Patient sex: M
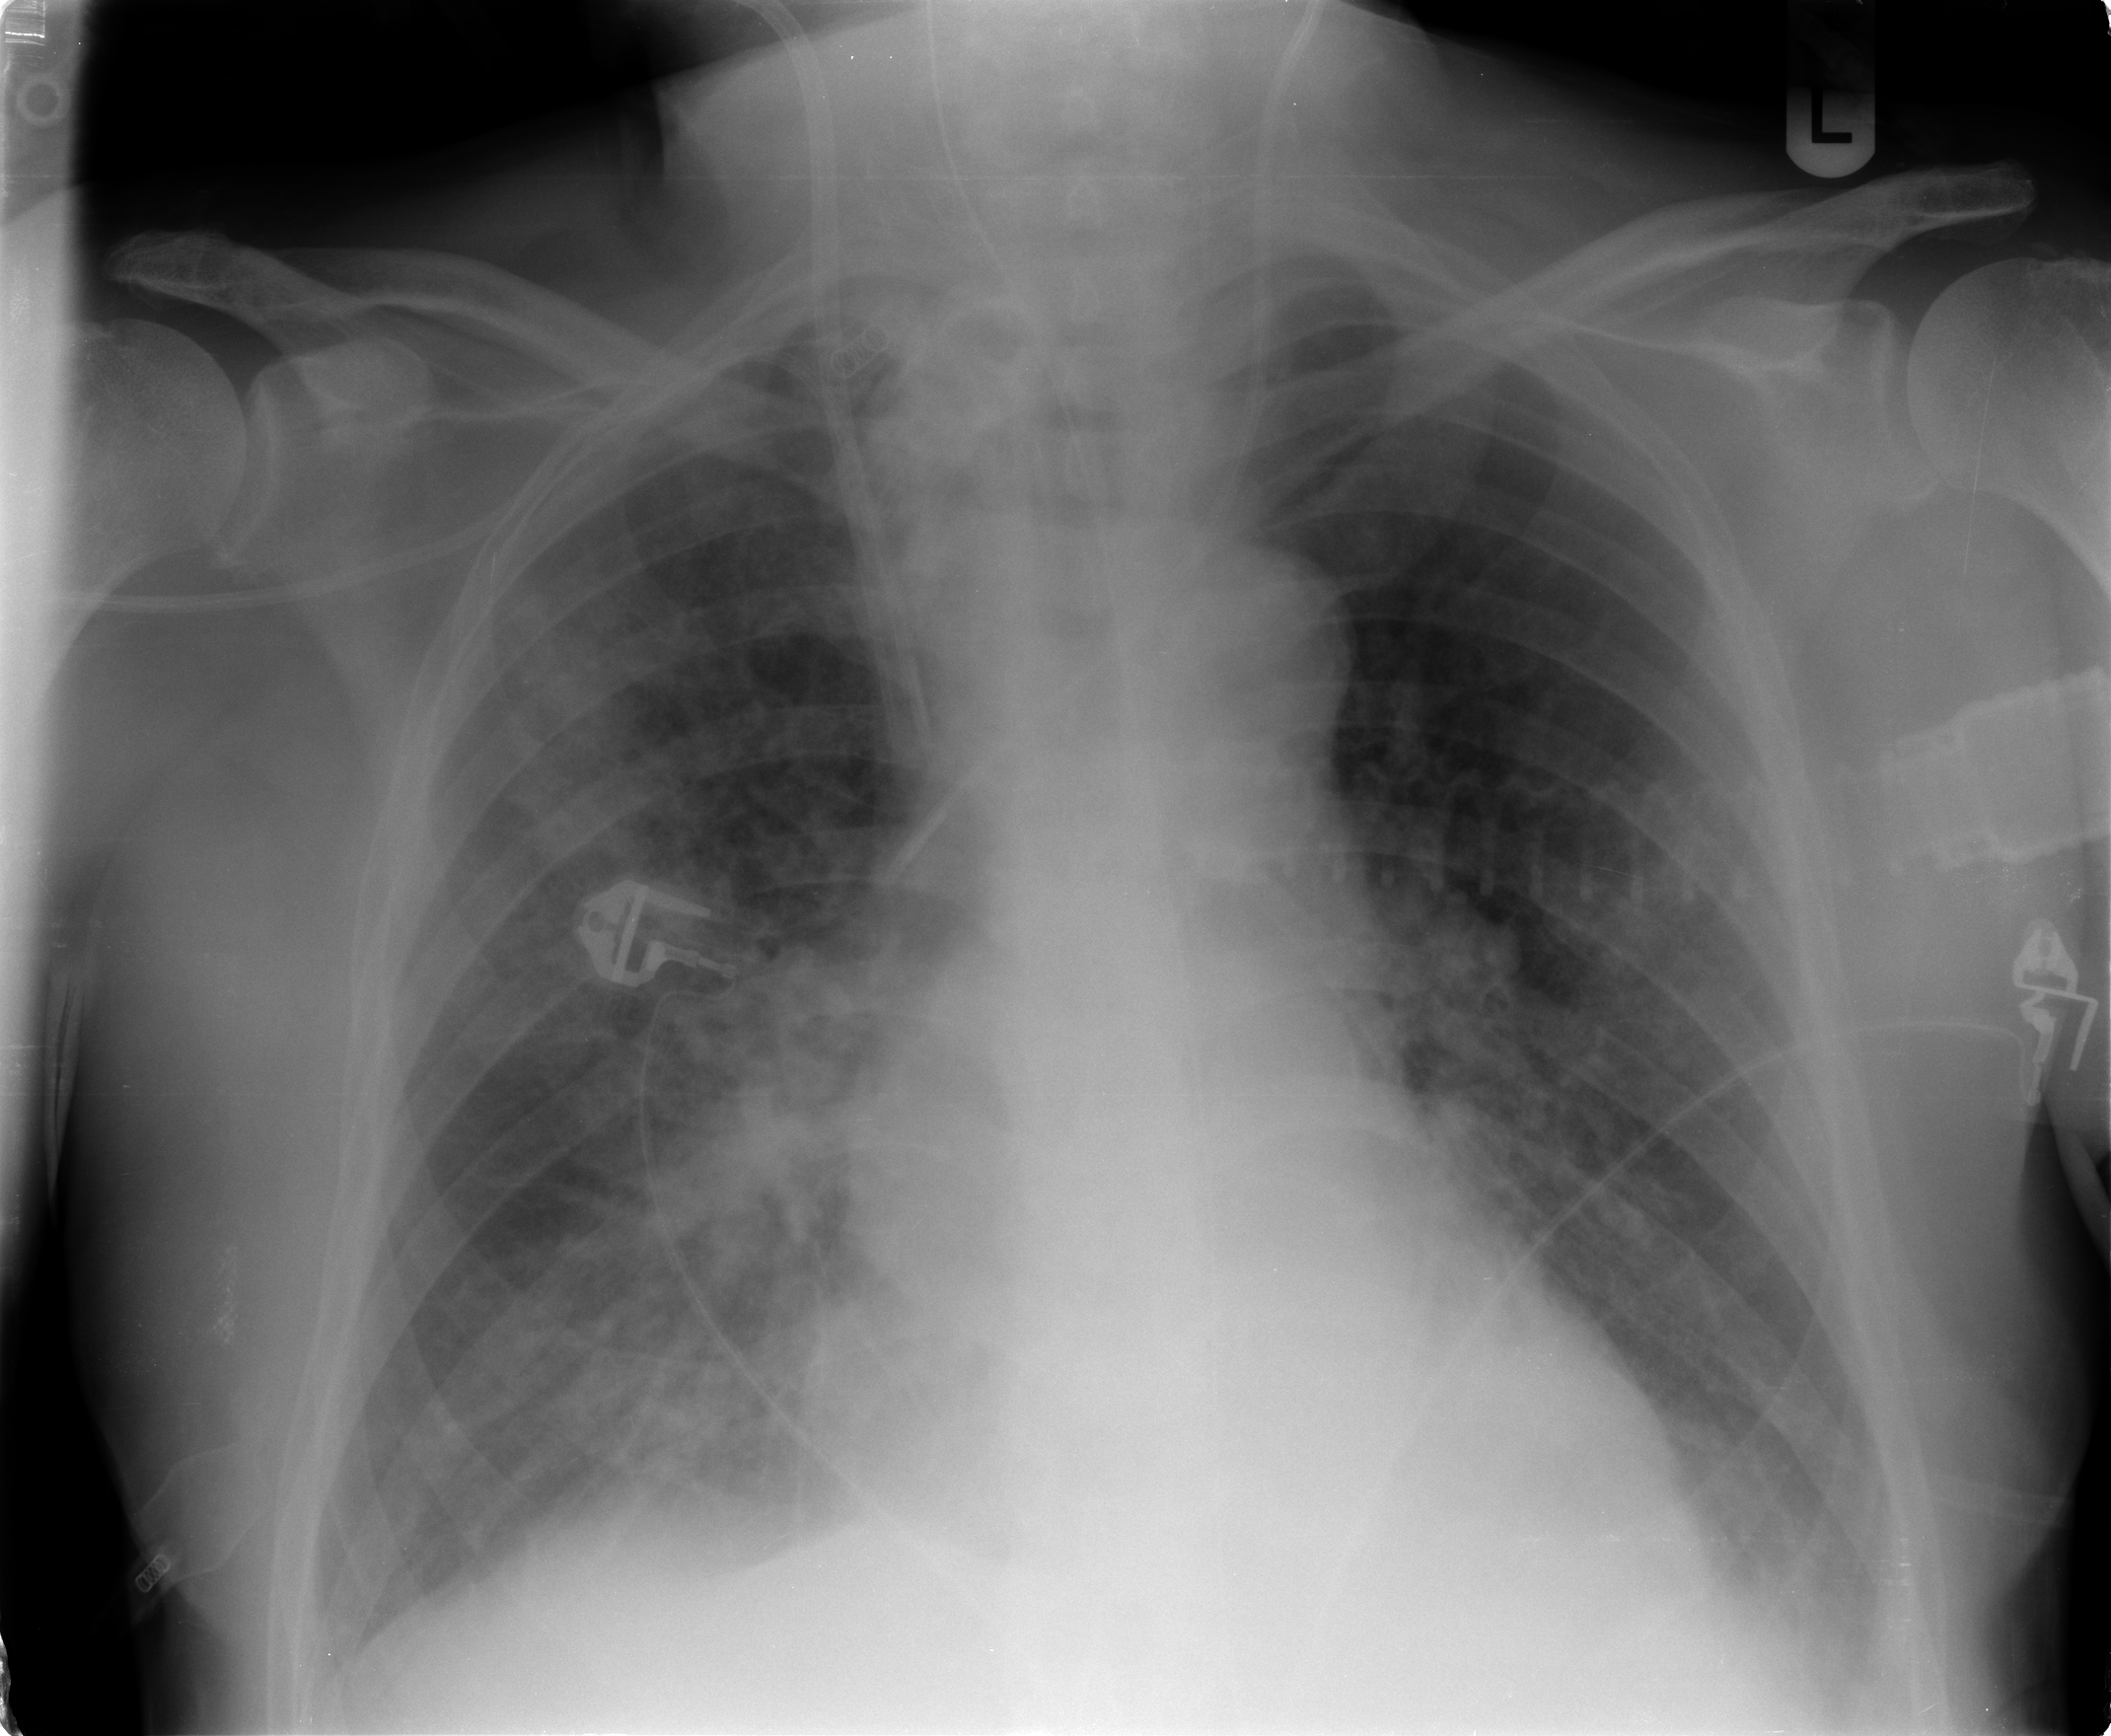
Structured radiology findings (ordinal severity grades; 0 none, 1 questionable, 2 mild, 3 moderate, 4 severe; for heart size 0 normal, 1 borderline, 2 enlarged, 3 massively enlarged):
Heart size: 0
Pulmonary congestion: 2
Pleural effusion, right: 2
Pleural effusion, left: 2
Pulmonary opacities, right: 3
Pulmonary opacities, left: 2
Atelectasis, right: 2
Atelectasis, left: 2